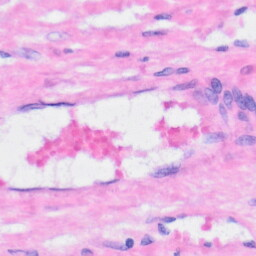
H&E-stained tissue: Liver